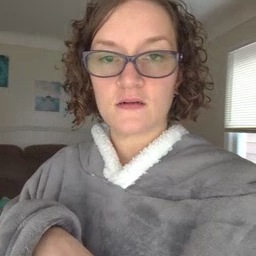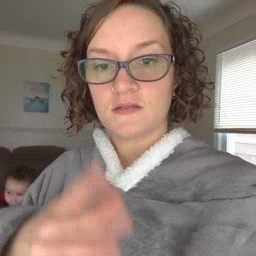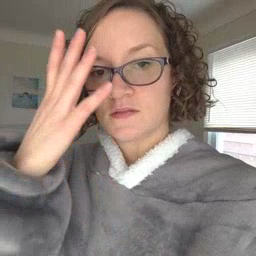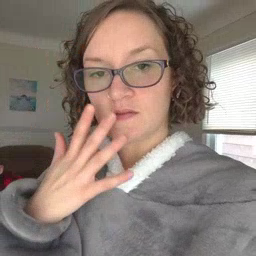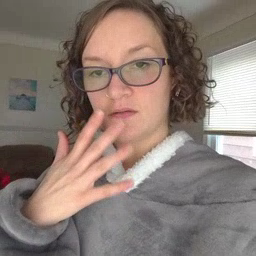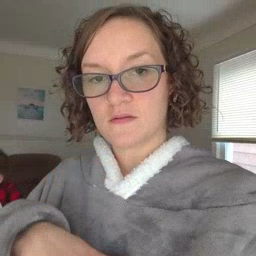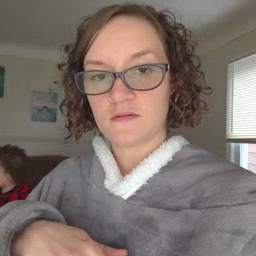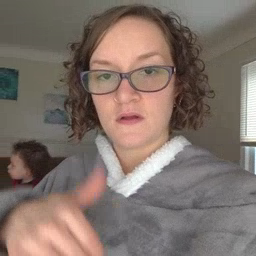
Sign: sad